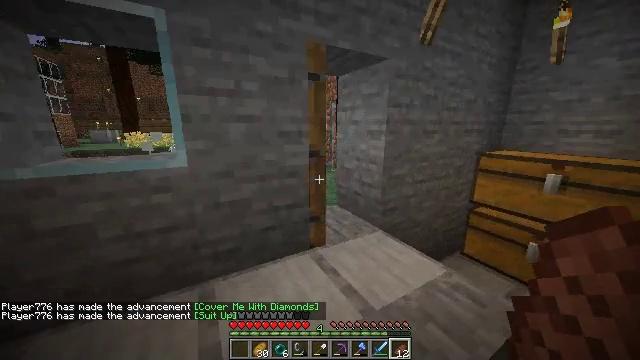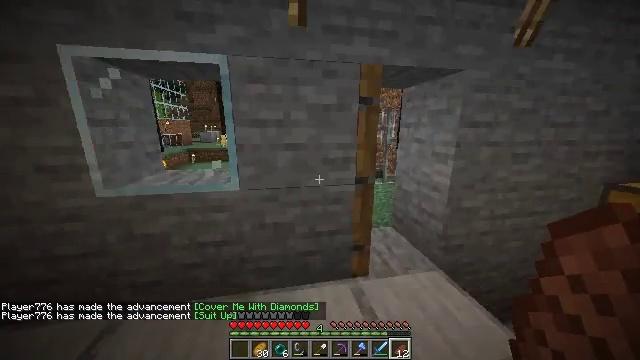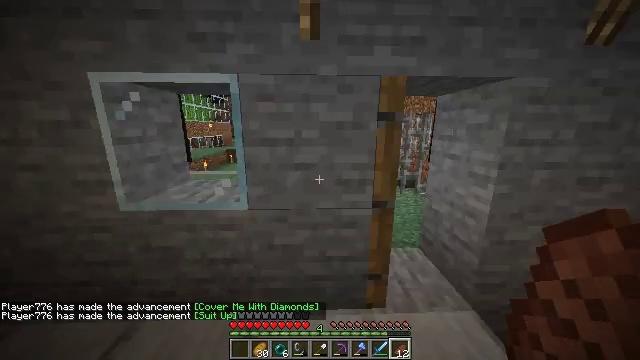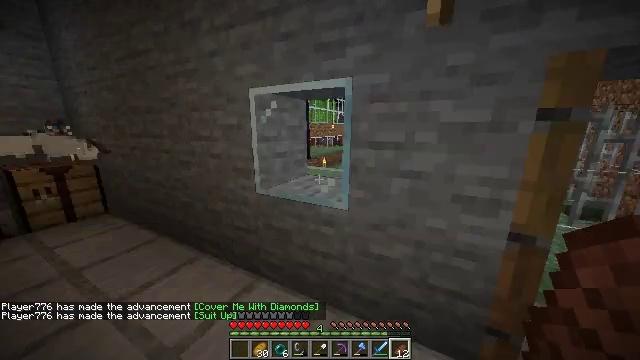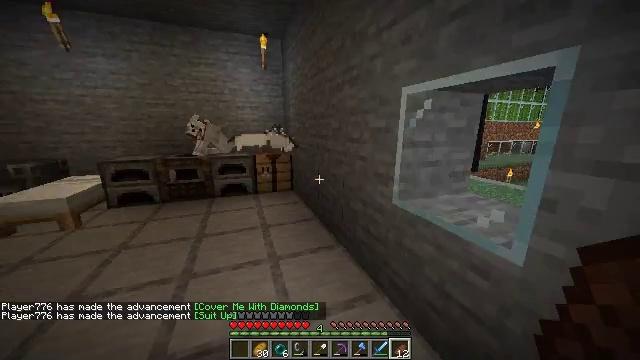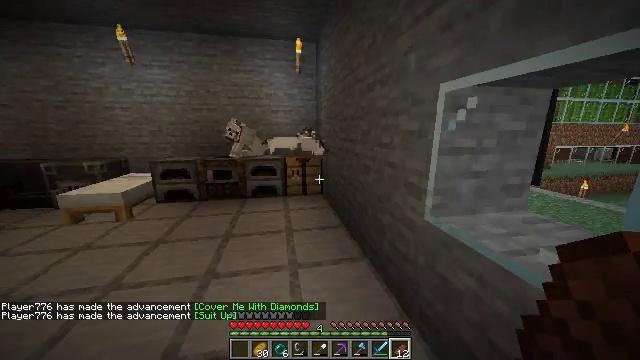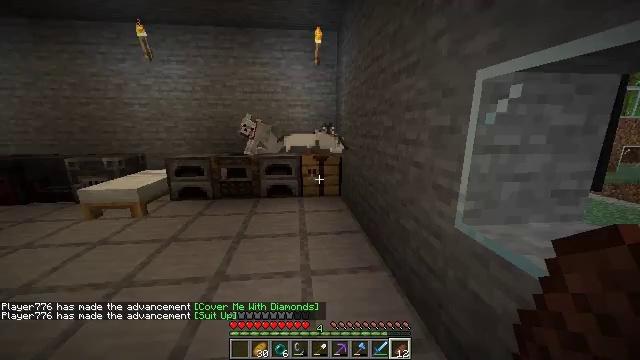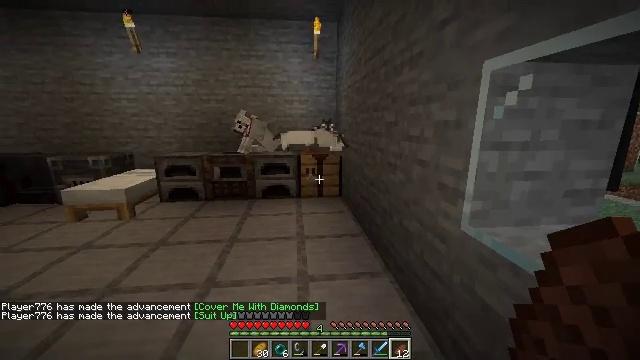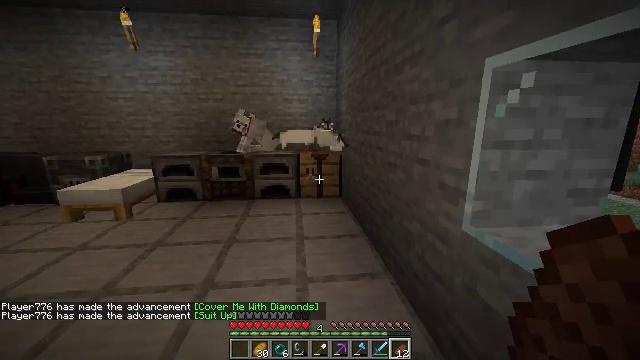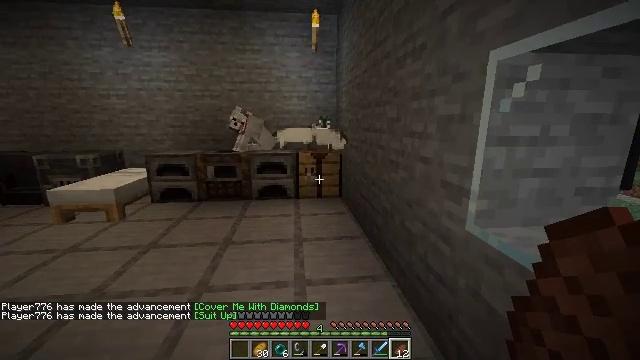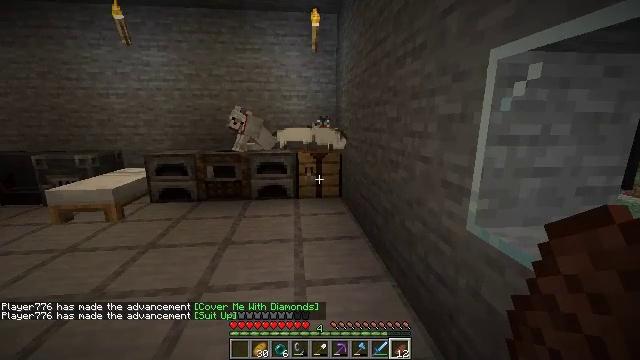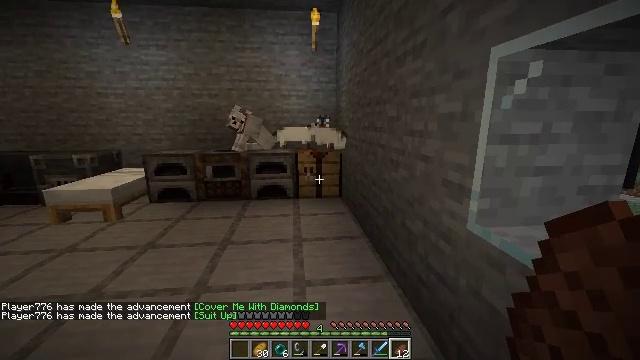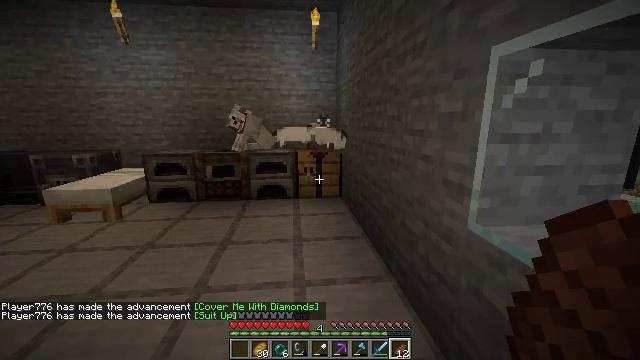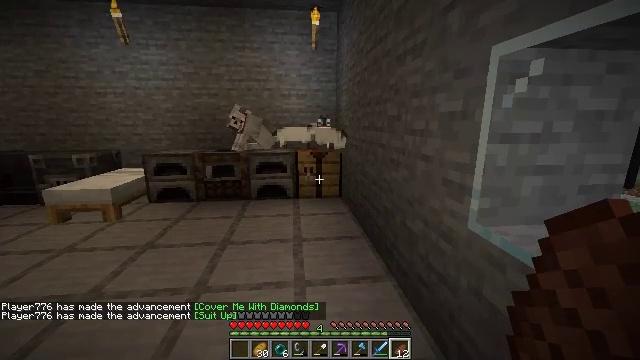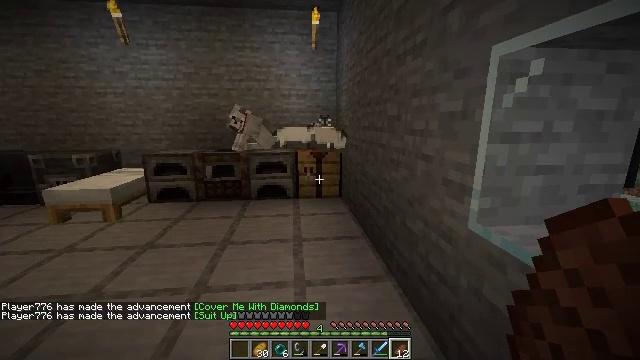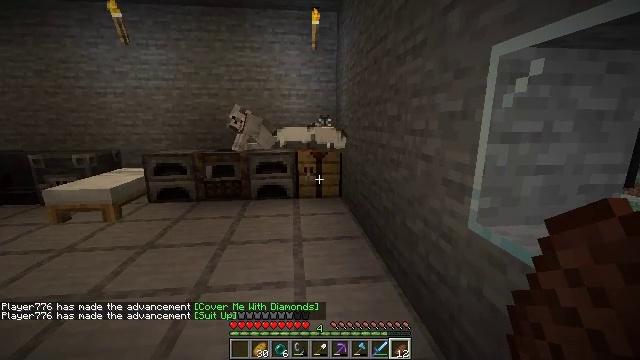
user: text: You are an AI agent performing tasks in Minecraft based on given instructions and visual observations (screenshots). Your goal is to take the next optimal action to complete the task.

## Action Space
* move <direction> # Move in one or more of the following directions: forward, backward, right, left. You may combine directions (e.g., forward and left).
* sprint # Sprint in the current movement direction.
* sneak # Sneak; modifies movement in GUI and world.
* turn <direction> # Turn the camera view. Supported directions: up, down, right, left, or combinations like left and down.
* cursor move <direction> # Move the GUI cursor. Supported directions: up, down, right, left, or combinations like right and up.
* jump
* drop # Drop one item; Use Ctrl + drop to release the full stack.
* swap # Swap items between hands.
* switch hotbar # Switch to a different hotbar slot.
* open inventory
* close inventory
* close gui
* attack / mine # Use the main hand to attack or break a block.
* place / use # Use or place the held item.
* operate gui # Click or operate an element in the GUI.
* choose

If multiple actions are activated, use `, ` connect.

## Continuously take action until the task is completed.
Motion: motion action
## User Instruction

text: craft item air
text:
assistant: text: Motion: move forward and move right, sprint, turn left
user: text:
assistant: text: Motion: move forward, sprint, turn left
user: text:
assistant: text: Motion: move forward, sprint, turn left
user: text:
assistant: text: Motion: move forward, turn left
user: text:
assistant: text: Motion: turn left
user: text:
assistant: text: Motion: turn left
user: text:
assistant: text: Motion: no_op
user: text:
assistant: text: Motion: no_op
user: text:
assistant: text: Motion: no_op
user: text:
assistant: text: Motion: no_op
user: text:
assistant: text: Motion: no_op
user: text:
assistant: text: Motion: no_op
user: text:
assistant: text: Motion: no_op
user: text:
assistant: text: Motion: no_op
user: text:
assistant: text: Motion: no_op
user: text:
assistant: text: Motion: no_op
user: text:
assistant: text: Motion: no_op
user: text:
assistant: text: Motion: no_op
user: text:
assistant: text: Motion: no_op
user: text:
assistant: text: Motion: no_op
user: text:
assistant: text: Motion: no_op
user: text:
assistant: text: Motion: no_op
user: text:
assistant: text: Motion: no_op
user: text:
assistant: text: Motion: no_op
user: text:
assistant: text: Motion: no_op
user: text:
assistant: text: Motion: no_op
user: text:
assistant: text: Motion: no_op
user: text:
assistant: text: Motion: no_op
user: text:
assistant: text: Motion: no_op
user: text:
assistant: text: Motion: no_op